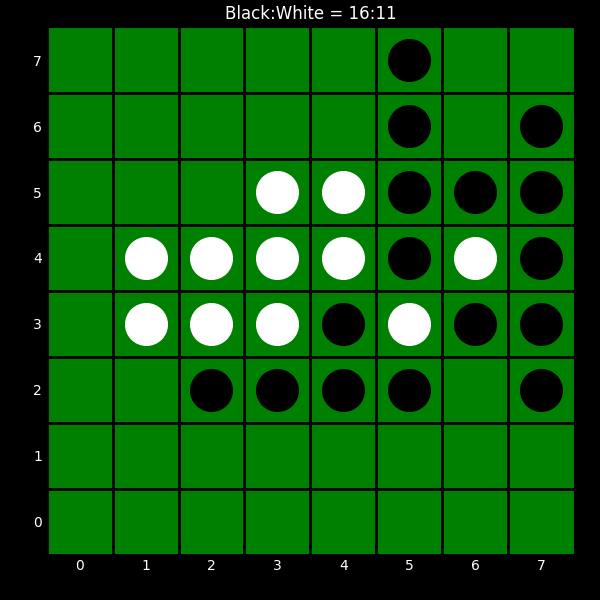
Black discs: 16
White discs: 11